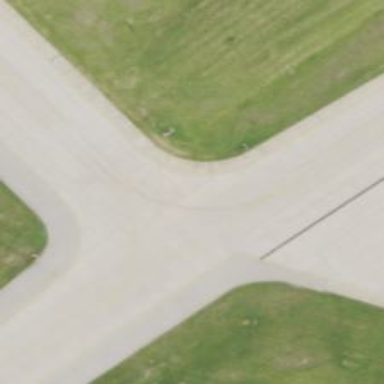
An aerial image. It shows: Image of taxiway at airport.